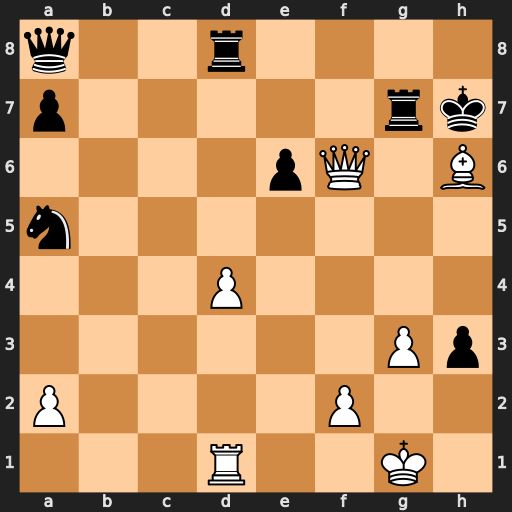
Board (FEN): q2r4/p5rk/4pQ1B/n7/3P4/6Pp/P4P2/3R2K1
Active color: w
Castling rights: -
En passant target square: -
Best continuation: Qxg7#